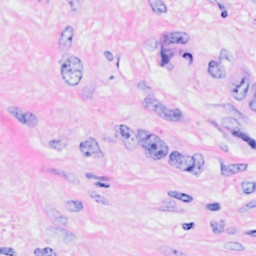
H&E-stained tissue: Breast